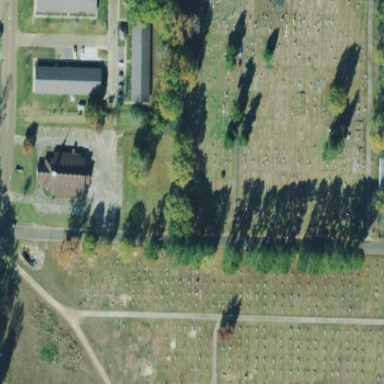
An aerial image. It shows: Cemetery.